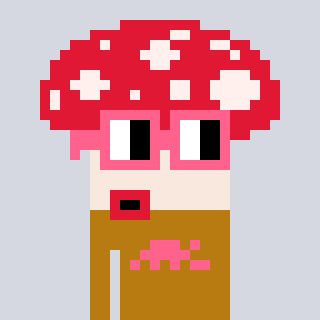
a pixel art character with square pink glasses, a mushroom-shaped head and a gold-colored body on a cool background